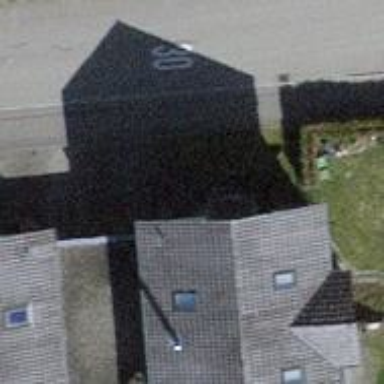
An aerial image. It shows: Semi-detached house.